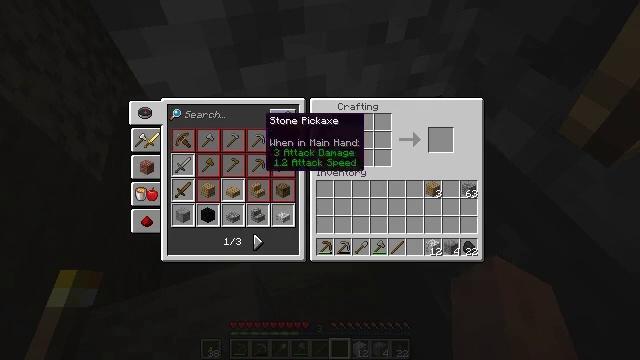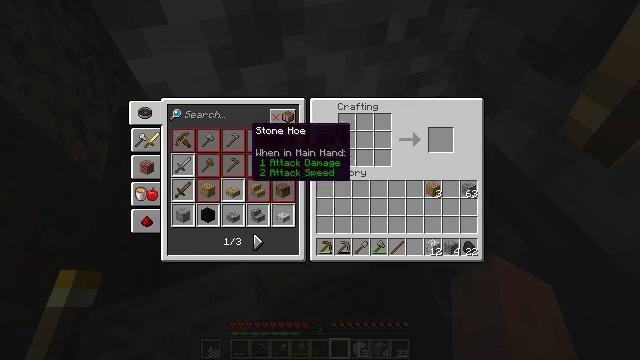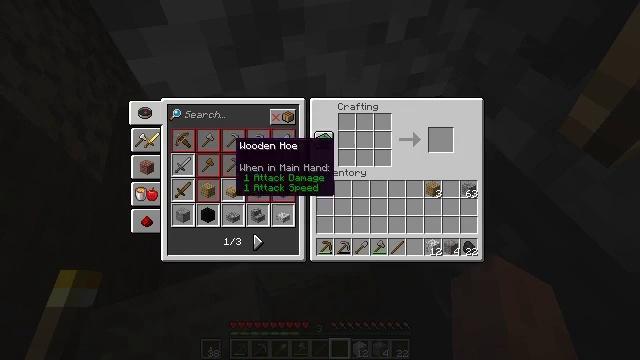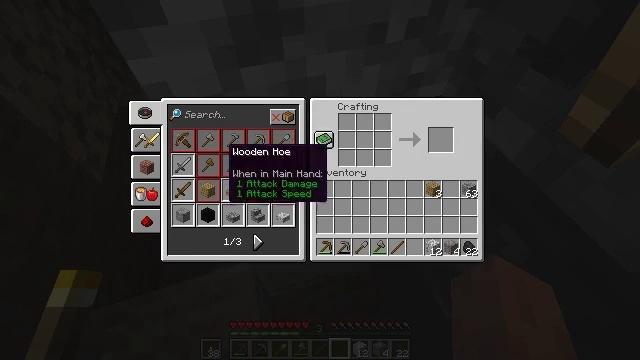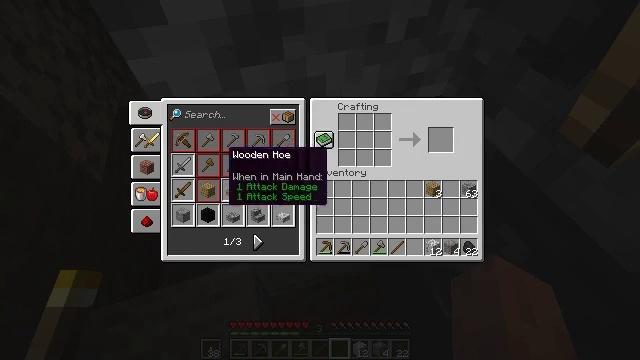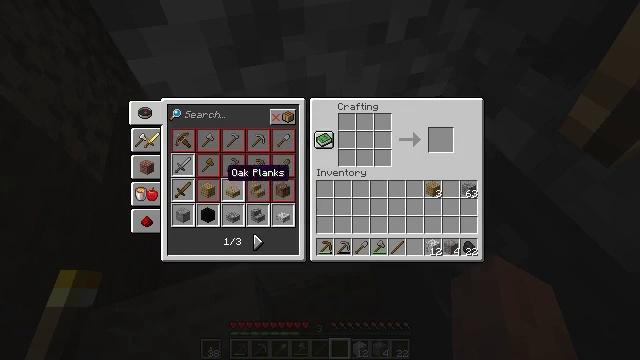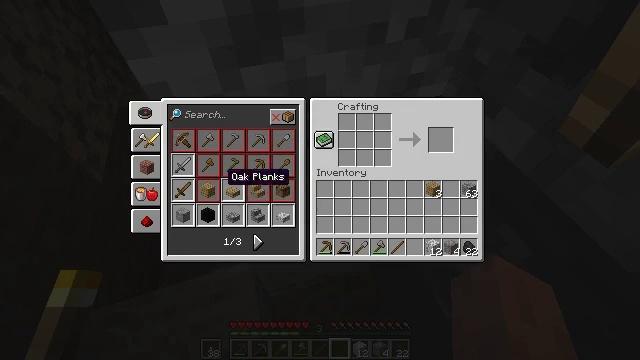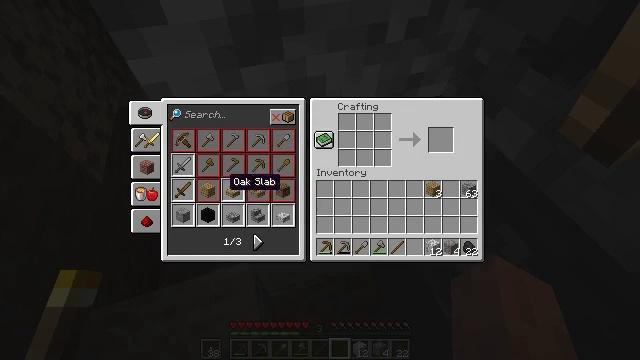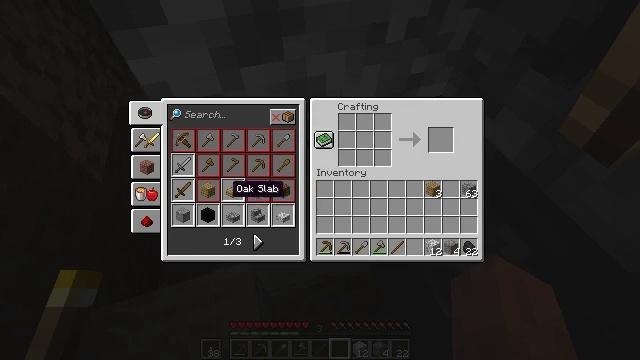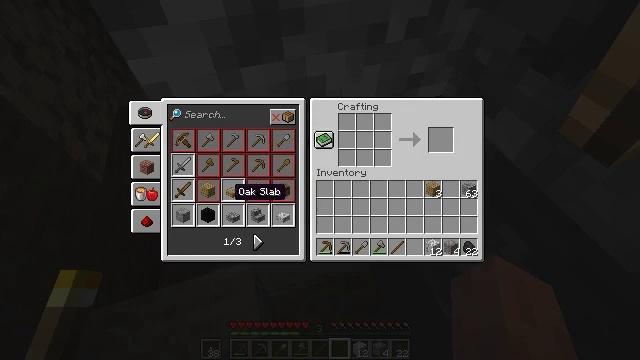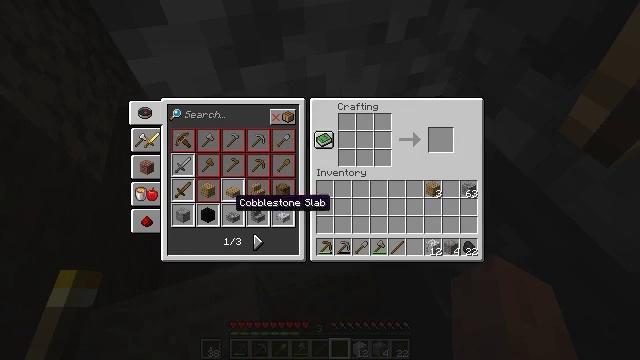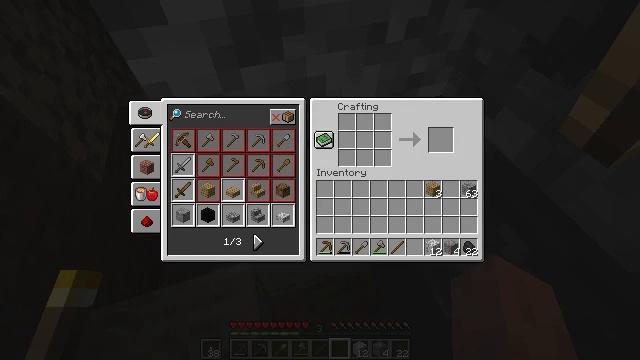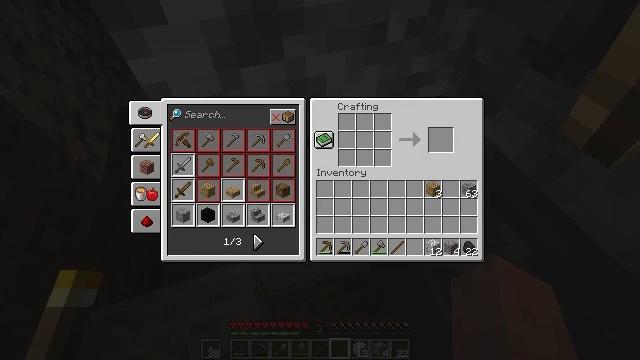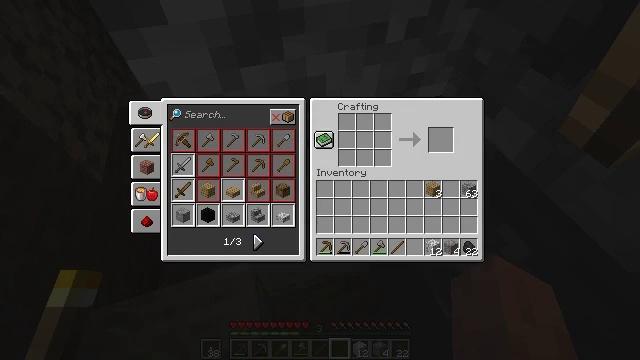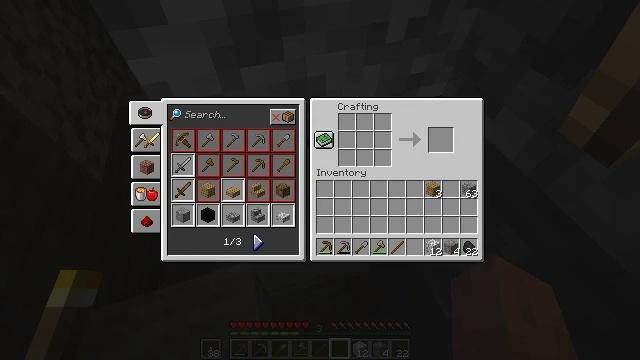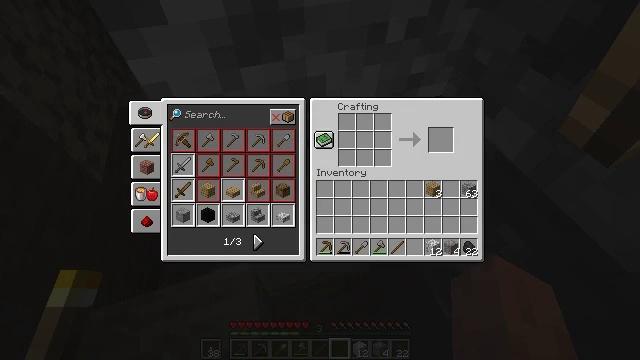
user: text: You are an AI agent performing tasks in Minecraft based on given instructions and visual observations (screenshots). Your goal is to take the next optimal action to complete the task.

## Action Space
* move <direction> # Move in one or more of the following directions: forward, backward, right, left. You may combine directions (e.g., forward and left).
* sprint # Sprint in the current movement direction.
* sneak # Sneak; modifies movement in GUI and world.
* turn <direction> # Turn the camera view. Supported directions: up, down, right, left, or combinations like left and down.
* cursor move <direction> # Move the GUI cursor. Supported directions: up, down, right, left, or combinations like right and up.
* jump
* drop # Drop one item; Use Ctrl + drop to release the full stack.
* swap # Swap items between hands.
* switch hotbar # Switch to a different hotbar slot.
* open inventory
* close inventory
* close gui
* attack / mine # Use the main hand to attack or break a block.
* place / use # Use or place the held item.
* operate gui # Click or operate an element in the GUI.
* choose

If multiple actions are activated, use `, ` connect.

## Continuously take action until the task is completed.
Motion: motion action
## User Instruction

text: Create a furnace on the crafting table using cobblestone.
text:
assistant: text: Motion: turn left
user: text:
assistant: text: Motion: turn left and down
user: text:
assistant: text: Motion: no_op
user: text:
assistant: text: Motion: no_op
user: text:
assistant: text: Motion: turn down
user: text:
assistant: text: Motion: no_op
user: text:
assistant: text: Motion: no_op
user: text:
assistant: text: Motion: no_op
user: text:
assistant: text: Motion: no_op
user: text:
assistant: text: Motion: no_op
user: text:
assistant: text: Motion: turn down
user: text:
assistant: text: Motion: no_op
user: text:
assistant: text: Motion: no_op
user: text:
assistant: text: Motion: turn right
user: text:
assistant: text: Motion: turn right
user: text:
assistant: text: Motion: no_op
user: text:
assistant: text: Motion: turn up
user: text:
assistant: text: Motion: turn up
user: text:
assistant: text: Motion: turn left and up
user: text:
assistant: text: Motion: turn up
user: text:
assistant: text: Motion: no_op
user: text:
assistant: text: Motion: no_op
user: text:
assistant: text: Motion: no_op
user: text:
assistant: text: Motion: no_op
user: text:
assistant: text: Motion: no_op
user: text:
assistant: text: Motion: no_op
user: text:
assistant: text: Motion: attack / mine
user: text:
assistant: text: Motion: attack / mine
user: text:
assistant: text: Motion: attack / mine
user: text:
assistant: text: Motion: attack / mine